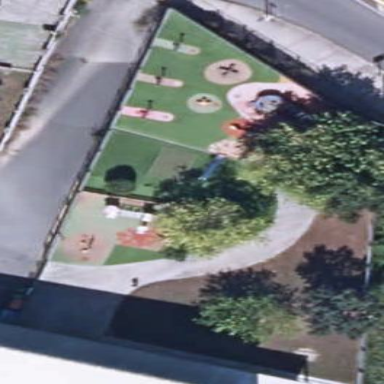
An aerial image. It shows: Playground area for leisure activities on the land.